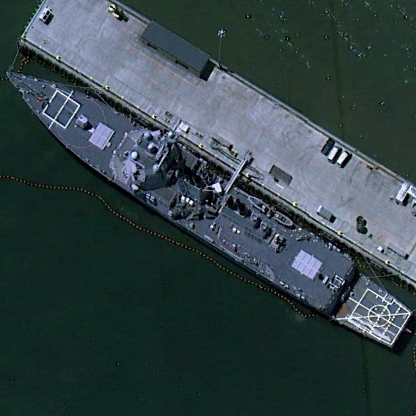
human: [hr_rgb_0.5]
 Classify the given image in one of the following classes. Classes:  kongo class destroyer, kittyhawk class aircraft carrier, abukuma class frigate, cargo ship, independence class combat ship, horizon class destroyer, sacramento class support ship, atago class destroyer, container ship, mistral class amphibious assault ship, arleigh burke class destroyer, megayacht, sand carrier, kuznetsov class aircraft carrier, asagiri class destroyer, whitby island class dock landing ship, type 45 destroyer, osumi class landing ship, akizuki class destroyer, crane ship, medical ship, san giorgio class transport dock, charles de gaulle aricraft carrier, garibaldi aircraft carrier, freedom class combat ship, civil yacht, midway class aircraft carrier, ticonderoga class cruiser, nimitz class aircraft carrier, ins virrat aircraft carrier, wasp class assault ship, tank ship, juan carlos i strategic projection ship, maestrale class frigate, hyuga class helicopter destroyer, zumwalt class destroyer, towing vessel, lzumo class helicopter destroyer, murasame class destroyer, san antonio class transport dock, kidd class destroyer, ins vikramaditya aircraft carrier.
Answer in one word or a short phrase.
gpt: Arleigh Burke class destroyer